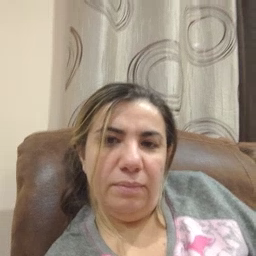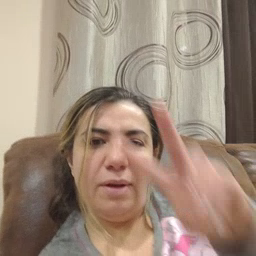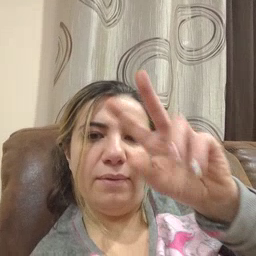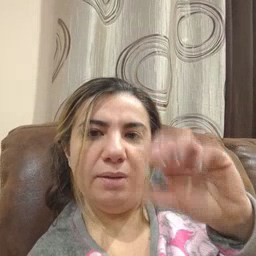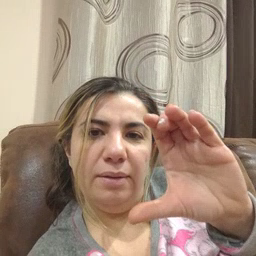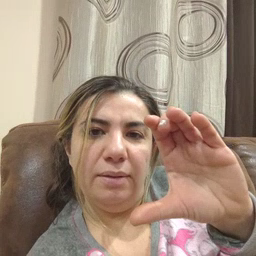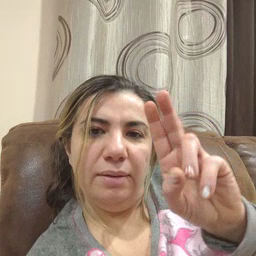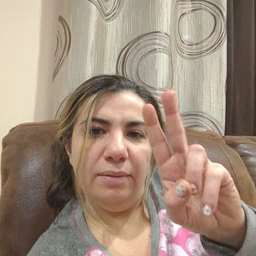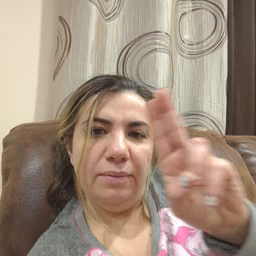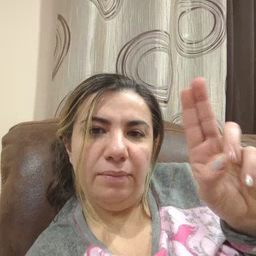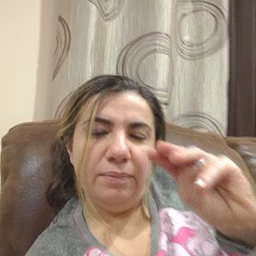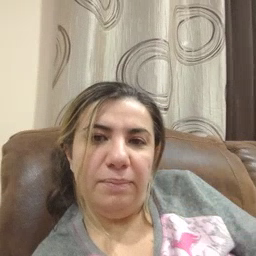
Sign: vacuum